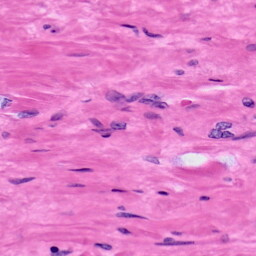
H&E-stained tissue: Prostate